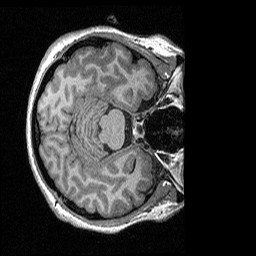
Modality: T1w
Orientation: axial
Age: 44
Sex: female
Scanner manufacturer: siemens
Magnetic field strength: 3 T
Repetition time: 2.3 s
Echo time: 0.00298 s